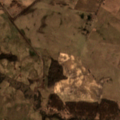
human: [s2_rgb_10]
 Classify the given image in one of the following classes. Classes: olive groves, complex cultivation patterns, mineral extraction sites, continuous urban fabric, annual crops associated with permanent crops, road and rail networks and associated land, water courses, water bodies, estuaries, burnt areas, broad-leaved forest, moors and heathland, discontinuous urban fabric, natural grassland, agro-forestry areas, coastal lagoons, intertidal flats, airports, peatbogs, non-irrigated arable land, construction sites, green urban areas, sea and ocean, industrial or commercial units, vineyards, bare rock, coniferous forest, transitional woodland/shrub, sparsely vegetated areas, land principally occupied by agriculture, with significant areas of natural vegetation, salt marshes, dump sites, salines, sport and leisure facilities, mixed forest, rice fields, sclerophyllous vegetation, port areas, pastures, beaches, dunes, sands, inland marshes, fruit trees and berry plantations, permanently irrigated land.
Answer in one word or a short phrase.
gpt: non-irrigated arable land, pastures, land principally occupied by agriculture, with significant areas of natural vegetation, coniferous forest